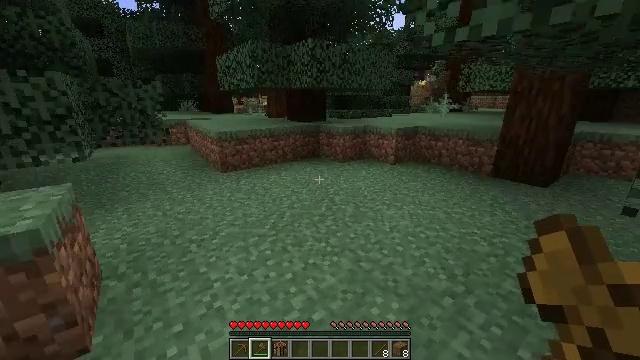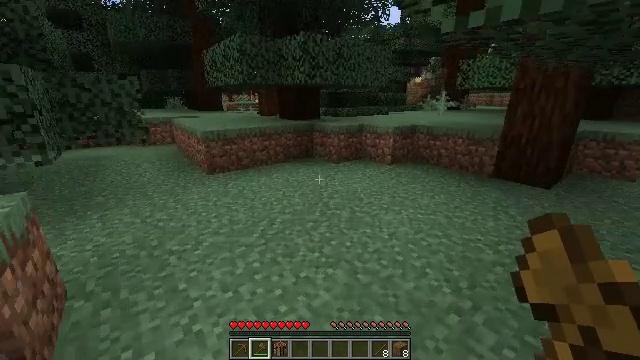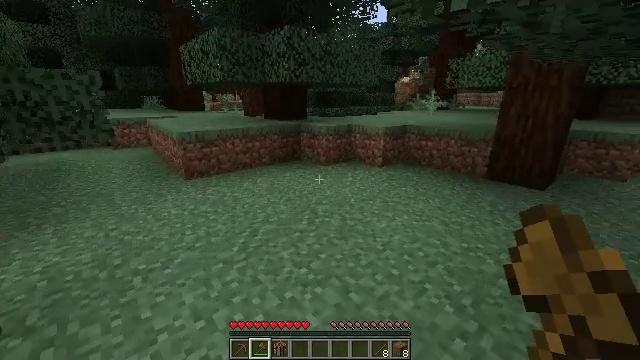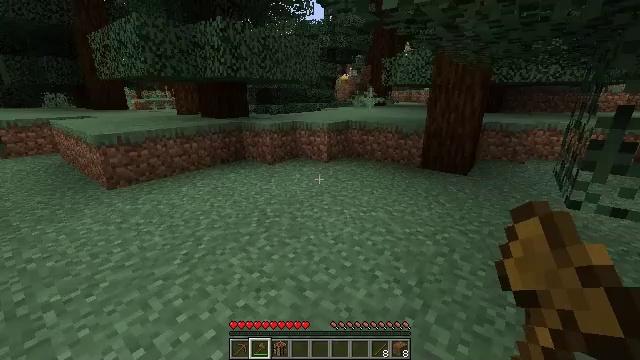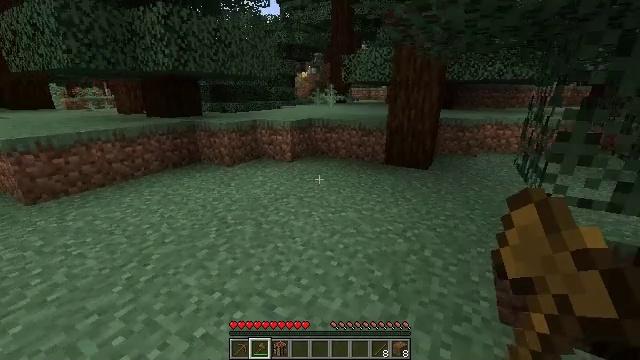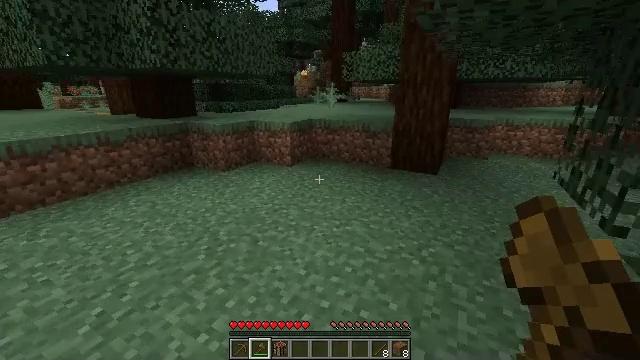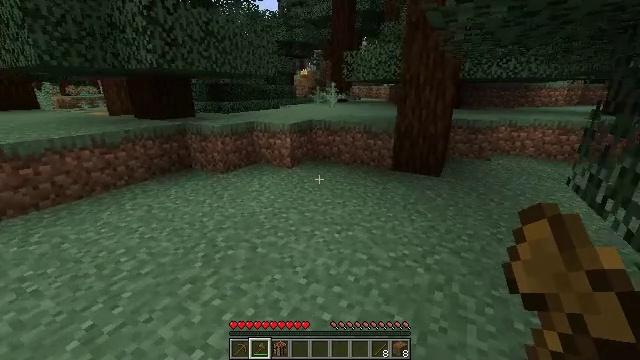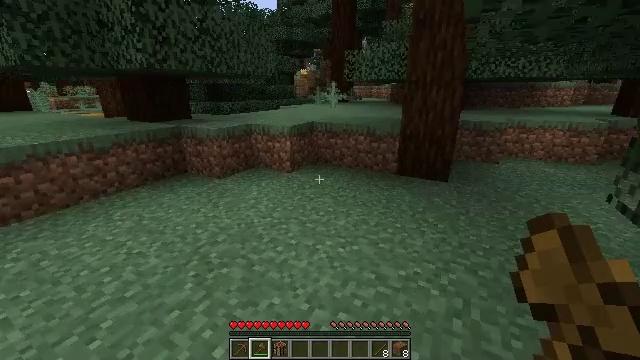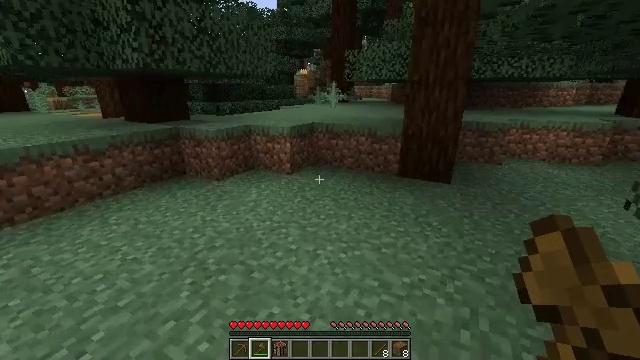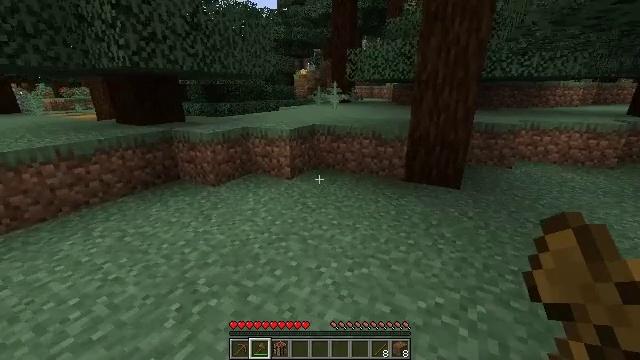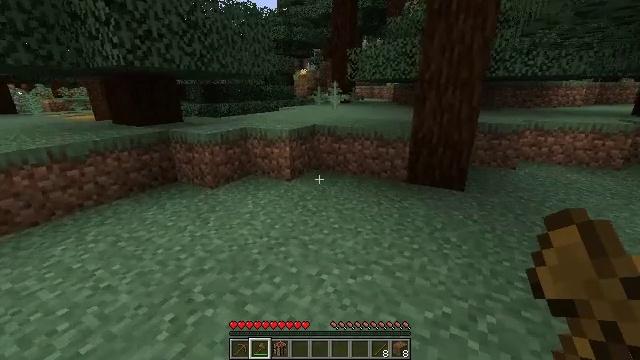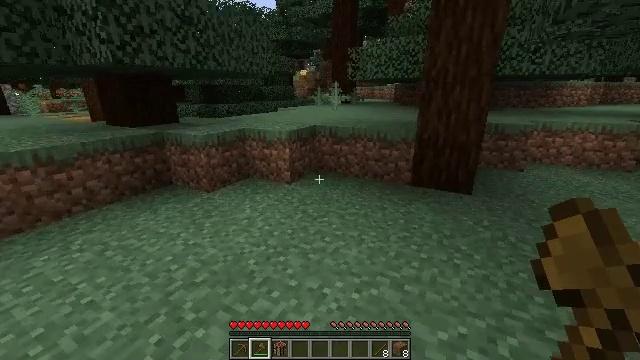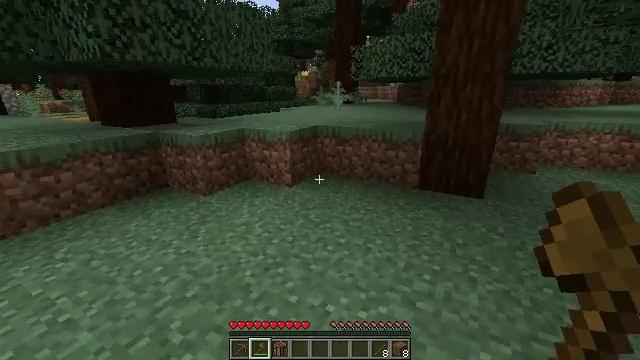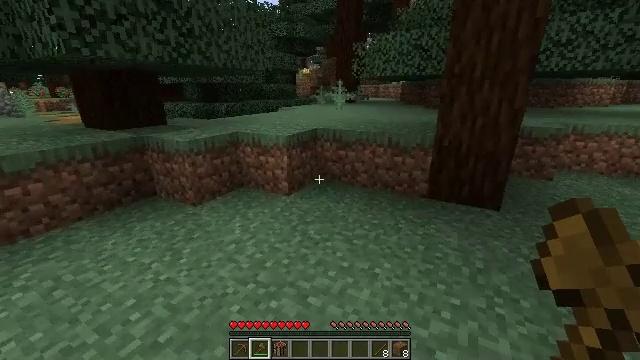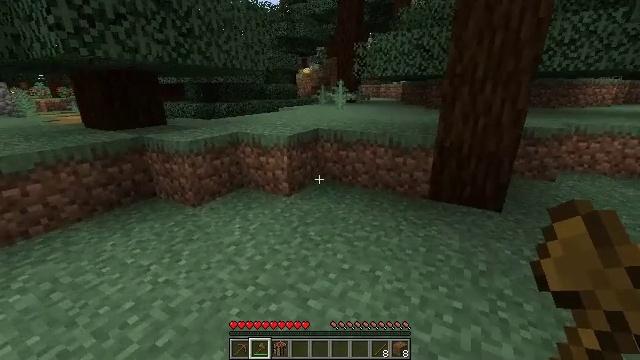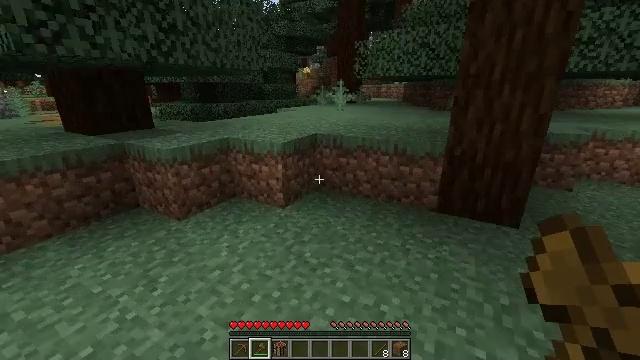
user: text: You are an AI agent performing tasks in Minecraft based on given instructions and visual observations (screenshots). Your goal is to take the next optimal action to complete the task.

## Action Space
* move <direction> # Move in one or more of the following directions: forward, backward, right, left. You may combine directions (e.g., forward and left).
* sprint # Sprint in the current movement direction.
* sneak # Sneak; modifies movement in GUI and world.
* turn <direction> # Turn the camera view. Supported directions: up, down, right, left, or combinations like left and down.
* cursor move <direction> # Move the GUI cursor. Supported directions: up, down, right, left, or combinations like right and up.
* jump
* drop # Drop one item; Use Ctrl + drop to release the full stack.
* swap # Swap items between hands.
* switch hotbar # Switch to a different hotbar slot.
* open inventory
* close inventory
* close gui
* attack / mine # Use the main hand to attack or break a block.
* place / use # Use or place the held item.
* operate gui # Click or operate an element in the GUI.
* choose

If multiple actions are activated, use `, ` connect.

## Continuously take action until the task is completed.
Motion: motion action
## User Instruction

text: Mine the purple bed.
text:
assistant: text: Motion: move forward, turn right
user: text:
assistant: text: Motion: move forward, turn right
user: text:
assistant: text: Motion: move forward, turn right
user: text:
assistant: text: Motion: move forward, turn right
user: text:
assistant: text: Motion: move forward
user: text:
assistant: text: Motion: move forward
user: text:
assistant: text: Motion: move forward
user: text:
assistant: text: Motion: move forward
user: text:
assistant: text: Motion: move forward
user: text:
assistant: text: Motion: move forward
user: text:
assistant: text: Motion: move forward
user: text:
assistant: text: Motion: move forward
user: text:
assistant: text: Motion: move forward
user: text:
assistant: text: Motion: move forward
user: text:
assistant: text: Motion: move forward
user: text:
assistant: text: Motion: no_op
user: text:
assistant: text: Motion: move forward
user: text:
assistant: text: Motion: move forward
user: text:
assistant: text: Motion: move forward
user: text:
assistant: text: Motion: move forward
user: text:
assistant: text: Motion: move forward
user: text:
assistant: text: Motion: move forward
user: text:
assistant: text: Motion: move forward
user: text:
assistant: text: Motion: move forward
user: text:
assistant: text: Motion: move forward
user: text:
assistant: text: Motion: move forward
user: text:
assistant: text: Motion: move forward
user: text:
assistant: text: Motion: move forward
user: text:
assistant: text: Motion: move forward
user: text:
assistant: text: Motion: move forward